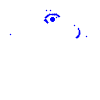
Particle: kaon